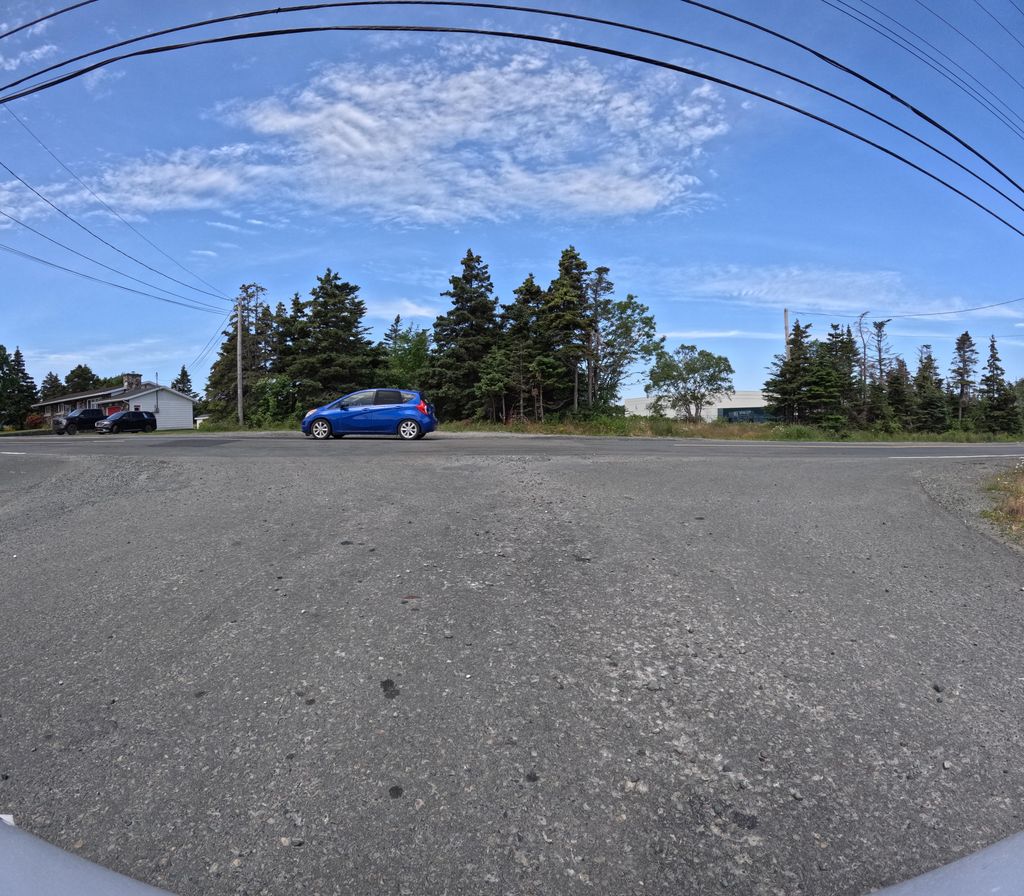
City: st_johns